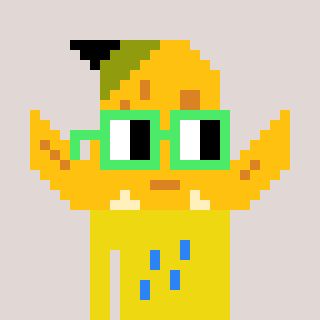
a pixel art character with square light green glasses, a banana-shaped head and a yellow-colored body on a warm background